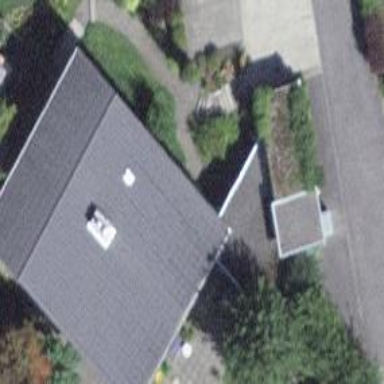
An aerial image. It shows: Simple and straightforward house.